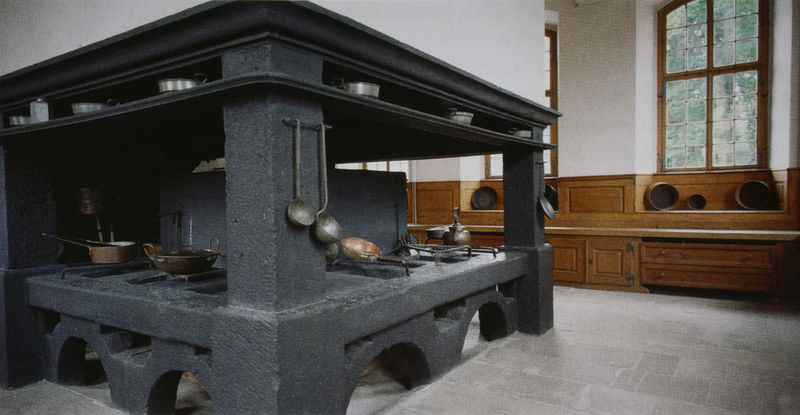
Titel: Hauptküche
Künstler: Simon Louis du Ry
Standort: Calden
Institution: Schloss Wilhelmsthal
Schlagwörter: feuer, fenster, grau, holz, pfeiler, raum, schwarz, weiss, zimmer, alt, schale, stein, innenraum, boden, interieur, fensterläden, kamin, ofen, topf, bogen, körbe, weis, bank, korb, foto, fotografie, photographie, töpfe, haken, scheiben, geschirr, gross, kupfer, küche, werkstatt, fensterbank, steingut, dreibein, steinboden, kelle, kessel, feuerstelle, herd, pfanne, riesig, schränke, getäfelt, pfannen, herrschersitz, holzverkleidung, kellen, schöpflöffel, steinofen, suppenkelle, kupferkessel, siebe, gerätschaften, begehbar, kupfertöpfe, kaim, herdstelle, küchenutensilien, feuerstellen